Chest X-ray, AP view. Patient: 45 years old, sex M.
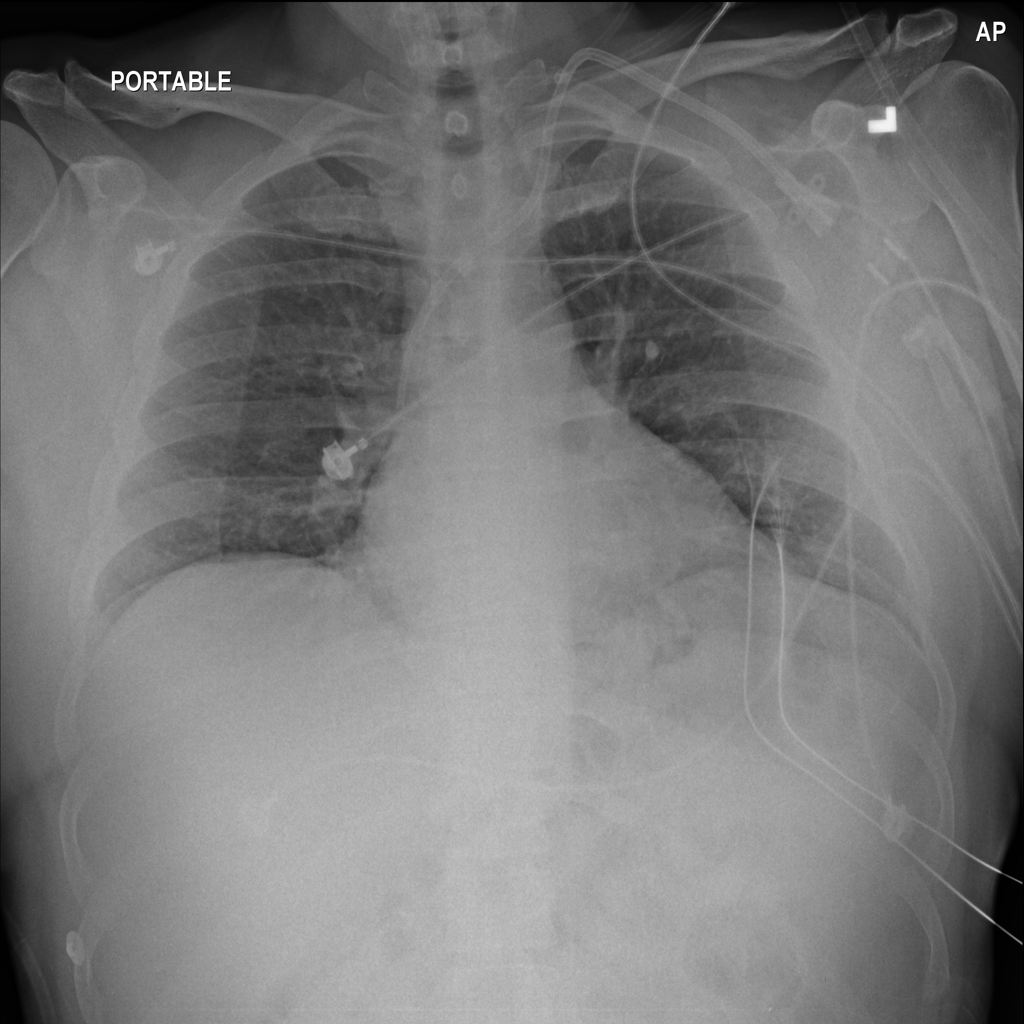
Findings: No Finding